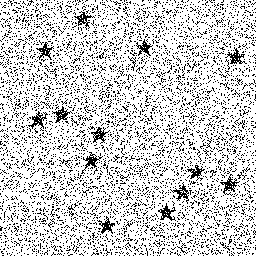
Squares: 0
Triangles: 0
Stars: 13
Total shapes: 13